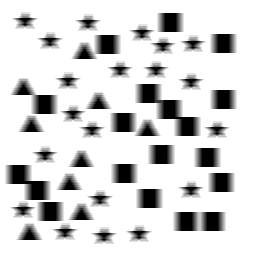
Squares: 19
Triangles: 9
Stars: 20
Total shapes: 48